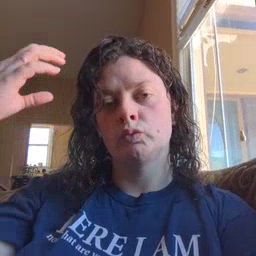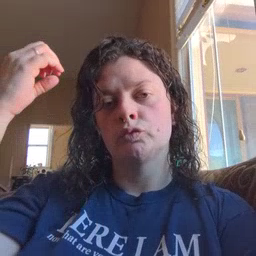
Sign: shower